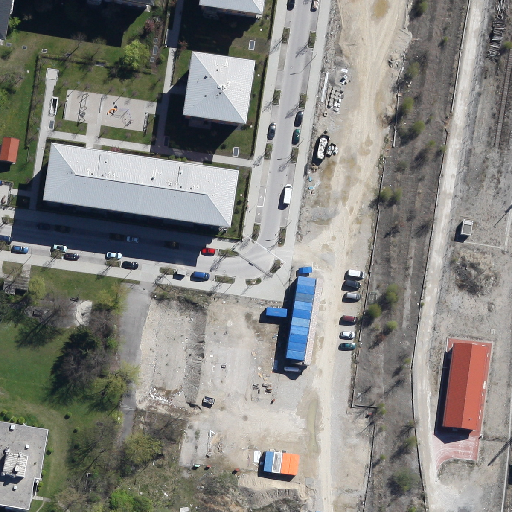
Referring expression: building along the road